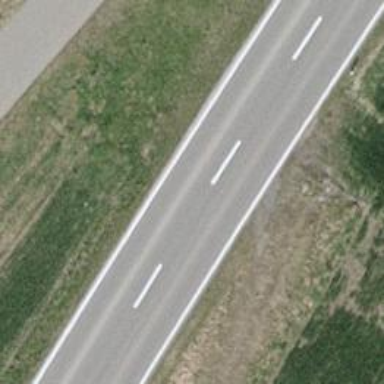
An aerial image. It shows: Secondary road with asphalt surface.